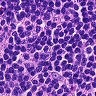
Metastatic tissue present: no